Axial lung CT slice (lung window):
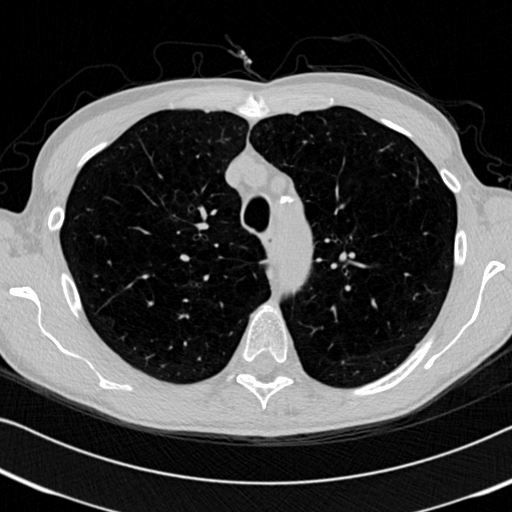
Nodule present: no